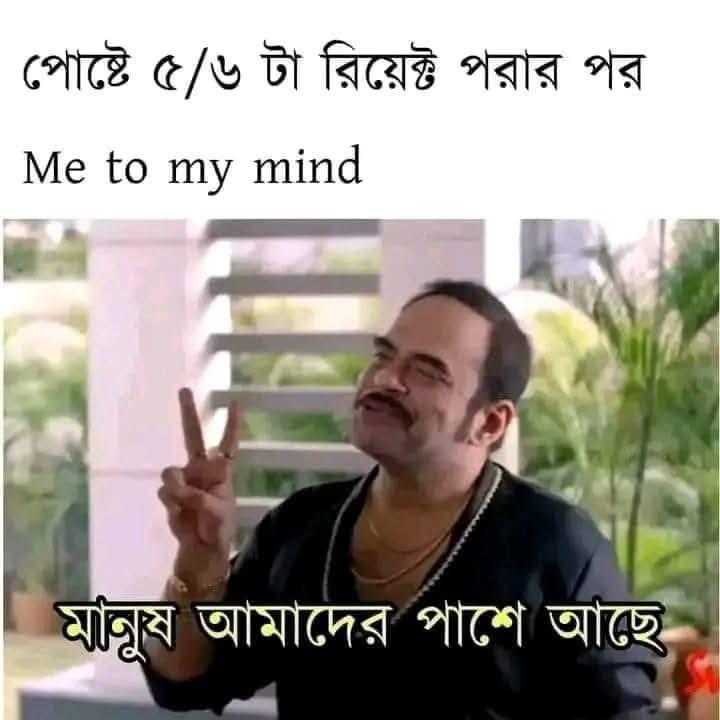
Text: পোষ্টে ৫/৬ টা রিয়েক্ট পরার পর
Me to my mind
মানুষ আমাদের পাশে আছে
Label: Non Hate